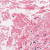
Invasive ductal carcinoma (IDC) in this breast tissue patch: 0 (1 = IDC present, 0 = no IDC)